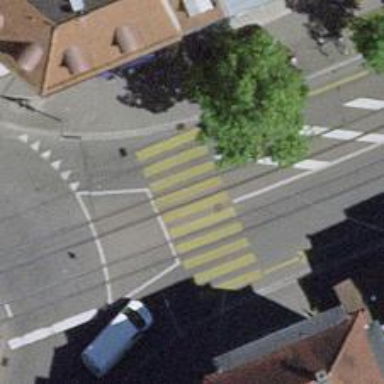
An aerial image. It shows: Railway crossing.